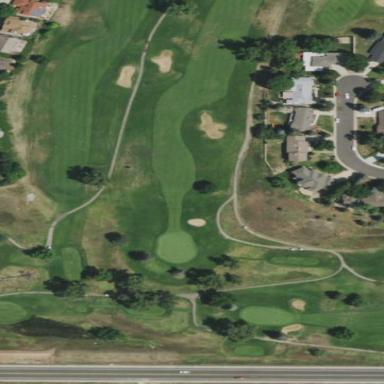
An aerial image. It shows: Golf fairway in the image.